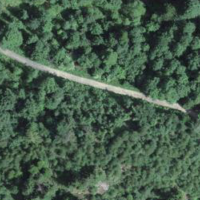
EUNIS habitat code: 41
Species observed at this site:
Hedera helix